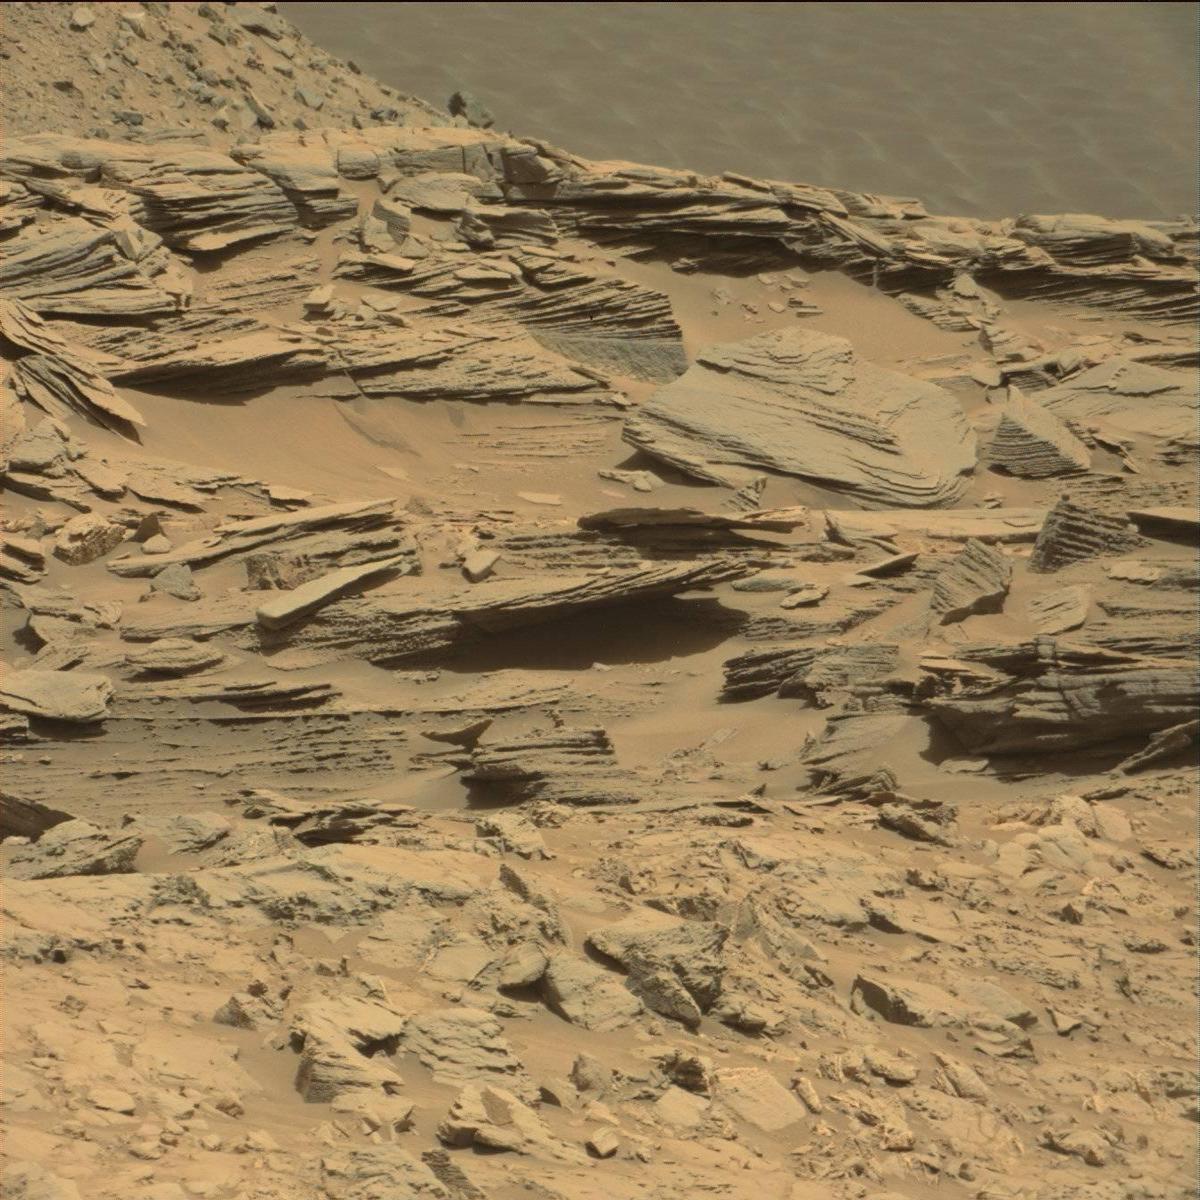
Terrain classes present: Bedrock, Ridge, Rock, Sand / Soil